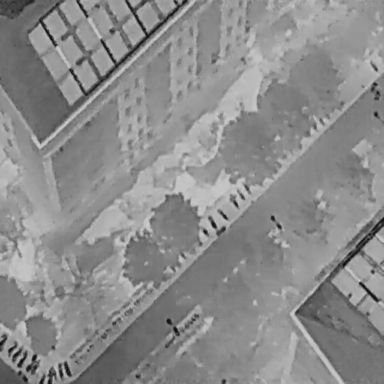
There are 12 Bicycles in the infrared image.